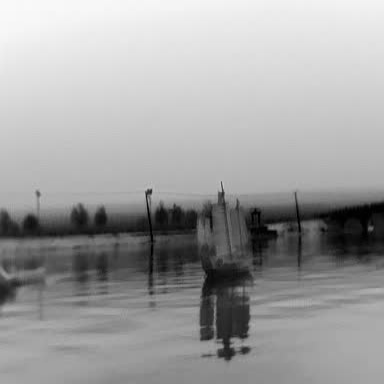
There is a sailboat in the infrared image.